Question: in the CUDA_C_Programming_Guide,Chapter2,Thread Hierarchy

'''
__global__ void MatAdd(float A[N][N],float B[N][N],float C[N][N])
{
int i=blockId.x*blockDim.x+threadIdx.x;
int j=blockId.y*blockDim.y+threadIdx.y;
if(i<N&&j<N)
C[i][j]=A[i][j]+B[i][j];
}
int main()
{
....
dim3 threadPerBlock(16,16);
dim3 numBlock(N/threadPerBlcok.x,N/threadPerBlock.y);
MatAdd<<<numBlocks,threadPerBlock>>>(A,B,C);
....
}
'''
I'm a fresh man to this,can't make sense of "int i=blockIdx.x*blockDim.x+threadIdx.x".Why can be this?
Is there anyone can explain it to me?
Thanks a lot.
For example,how to confirm the Thread(1,1) in Block(1,1) using "i" and "j"?
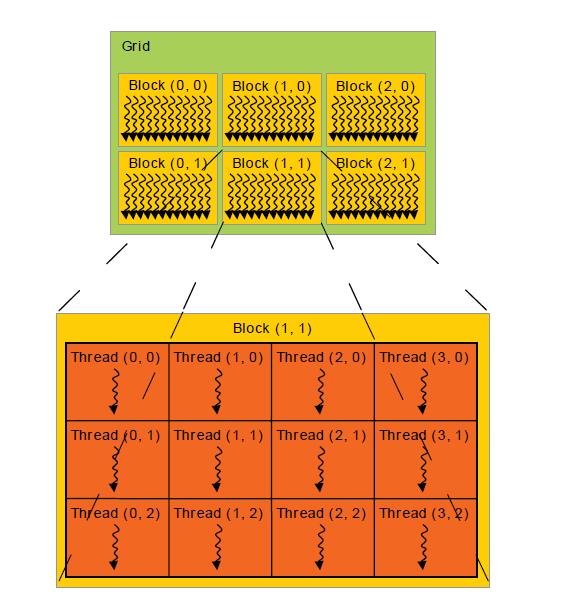
Answer: I find the answer in the << CUDA Programming: A Developer's Guide to Parallel Computing with GPUs >> autor:Shane Cook.
In chapter 5,there is a clear explaination of that.
As to 2D array, we need dim3 to create a 2D layout threads.
"'dim3 threadPerBlock(16,16)'" means that a single block has 16 threads in its x axis and 16 threads in Y axis.
"'dim3 numBlocks(N/threadPerBlock.x,N/threadPerBlock.y)'" means that a single grid has N/threadPerBlock.x block along x axis and N/threadPerBlock.y along the y axis.
'gridDim.x' or 'gridDim.y' means how many blocks along the x/y axis in a grid.
'blockDim.x' or 'blockDim.y' means how many threads along the x/y axis in a block.
'threadIdx.x' or 'threadIdx.y' means the thread index along the x/u axis in a block.
'blockIdx.x' or 'block.idx.y' means the block index along the x/y axis in a grid.
so if we want to know the absolute thread index,we should know how many blocks behind current block and how many threads behind current thread (row*(sizeof(array_element)*width)))+((sizeof(array_element)*offset)). So we get 'i= blockIdx.x*blockDim.x+threadIdx.x' .
there is a picture show grid,block and thread dimensions.
<URL>